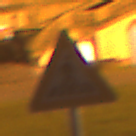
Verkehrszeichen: FussgaengerueberwegLinks
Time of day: Night
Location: Outdoor (Suburban)
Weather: PartlyCloudy
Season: NotSpecified
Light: Artificial